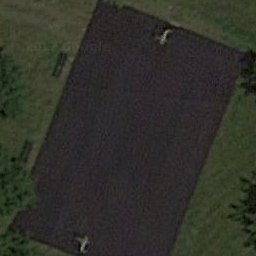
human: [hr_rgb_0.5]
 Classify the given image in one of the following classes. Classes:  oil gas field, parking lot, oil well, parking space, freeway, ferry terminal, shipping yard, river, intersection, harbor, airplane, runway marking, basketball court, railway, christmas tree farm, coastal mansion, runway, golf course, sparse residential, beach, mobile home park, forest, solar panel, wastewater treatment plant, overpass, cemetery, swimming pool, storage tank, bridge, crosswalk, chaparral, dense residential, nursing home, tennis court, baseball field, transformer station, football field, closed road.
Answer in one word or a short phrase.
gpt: basketball court